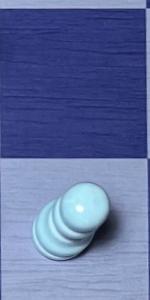
Label: Pawn_White